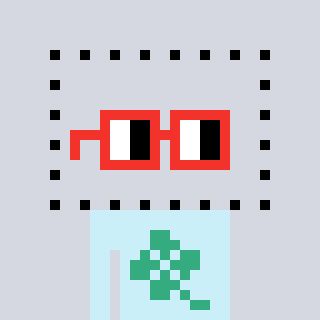
a pixel art character with square red glasses, a void-shaped head and a cold-colored body on a cool background